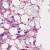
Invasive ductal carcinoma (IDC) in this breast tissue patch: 0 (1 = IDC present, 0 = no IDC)